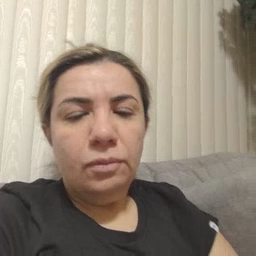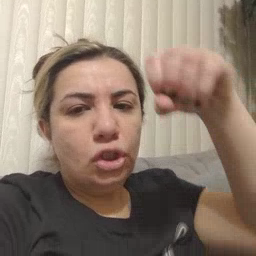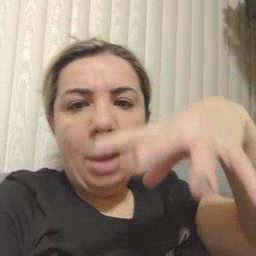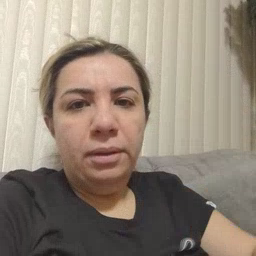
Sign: drop